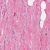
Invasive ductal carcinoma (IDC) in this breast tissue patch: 1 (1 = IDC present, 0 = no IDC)